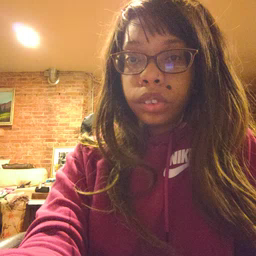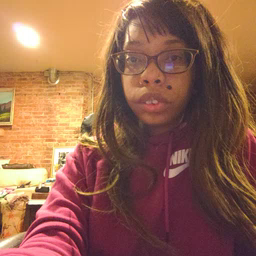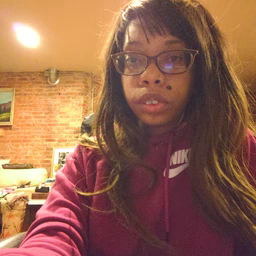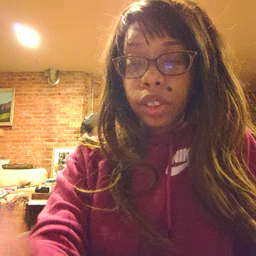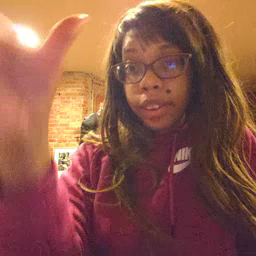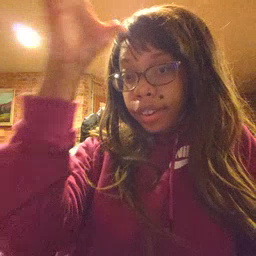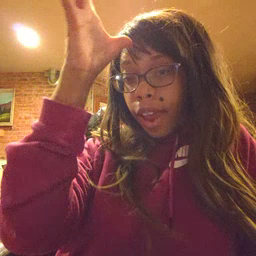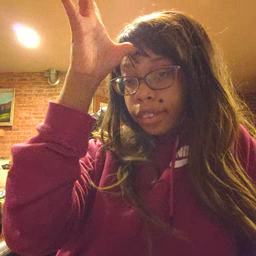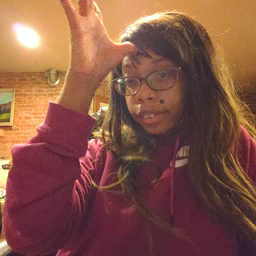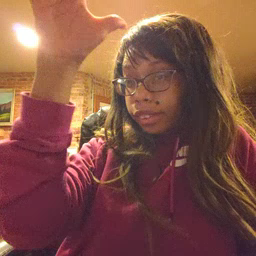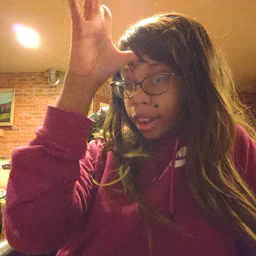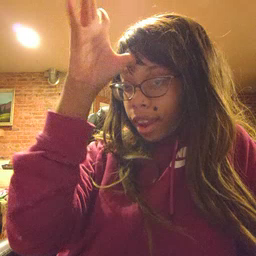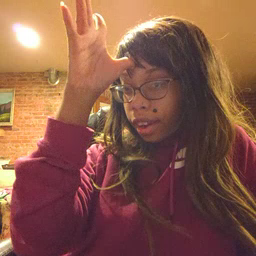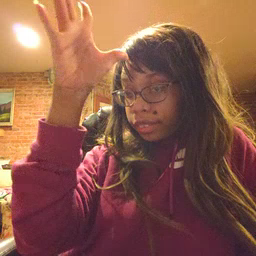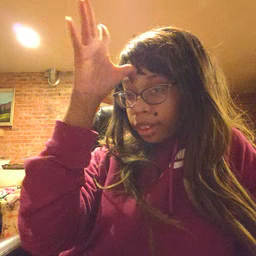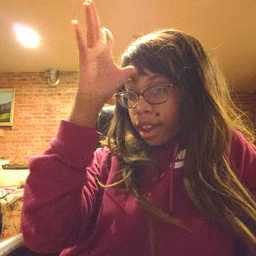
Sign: dad